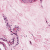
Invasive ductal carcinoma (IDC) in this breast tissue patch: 0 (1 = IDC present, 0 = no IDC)